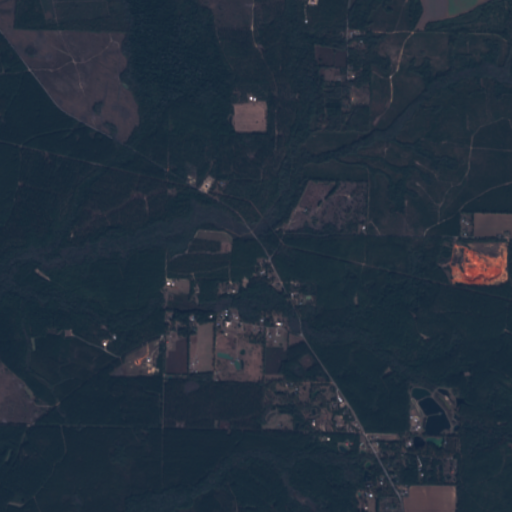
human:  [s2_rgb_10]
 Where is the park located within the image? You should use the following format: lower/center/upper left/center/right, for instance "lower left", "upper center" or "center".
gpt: The park is located in the center left of the image.
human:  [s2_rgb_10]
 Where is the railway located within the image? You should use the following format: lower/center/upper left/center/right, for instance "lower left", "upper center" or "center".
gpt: The railway is located in the right of the image.
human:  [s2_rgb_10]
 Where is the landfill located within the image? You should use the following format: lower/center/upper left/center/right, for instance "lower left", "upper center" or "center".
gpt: There is no landfill in the image.